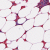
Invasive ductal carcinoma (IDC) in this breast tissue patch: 0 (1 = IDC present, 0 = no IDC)